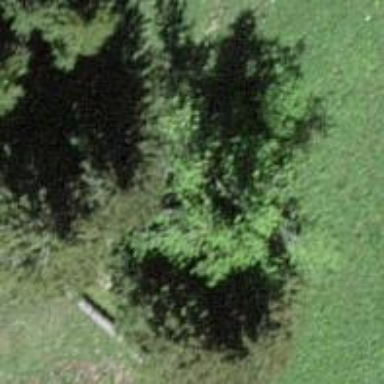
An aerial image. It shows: Needle-leaved tree in nature.